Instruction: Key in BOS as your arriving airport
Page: home
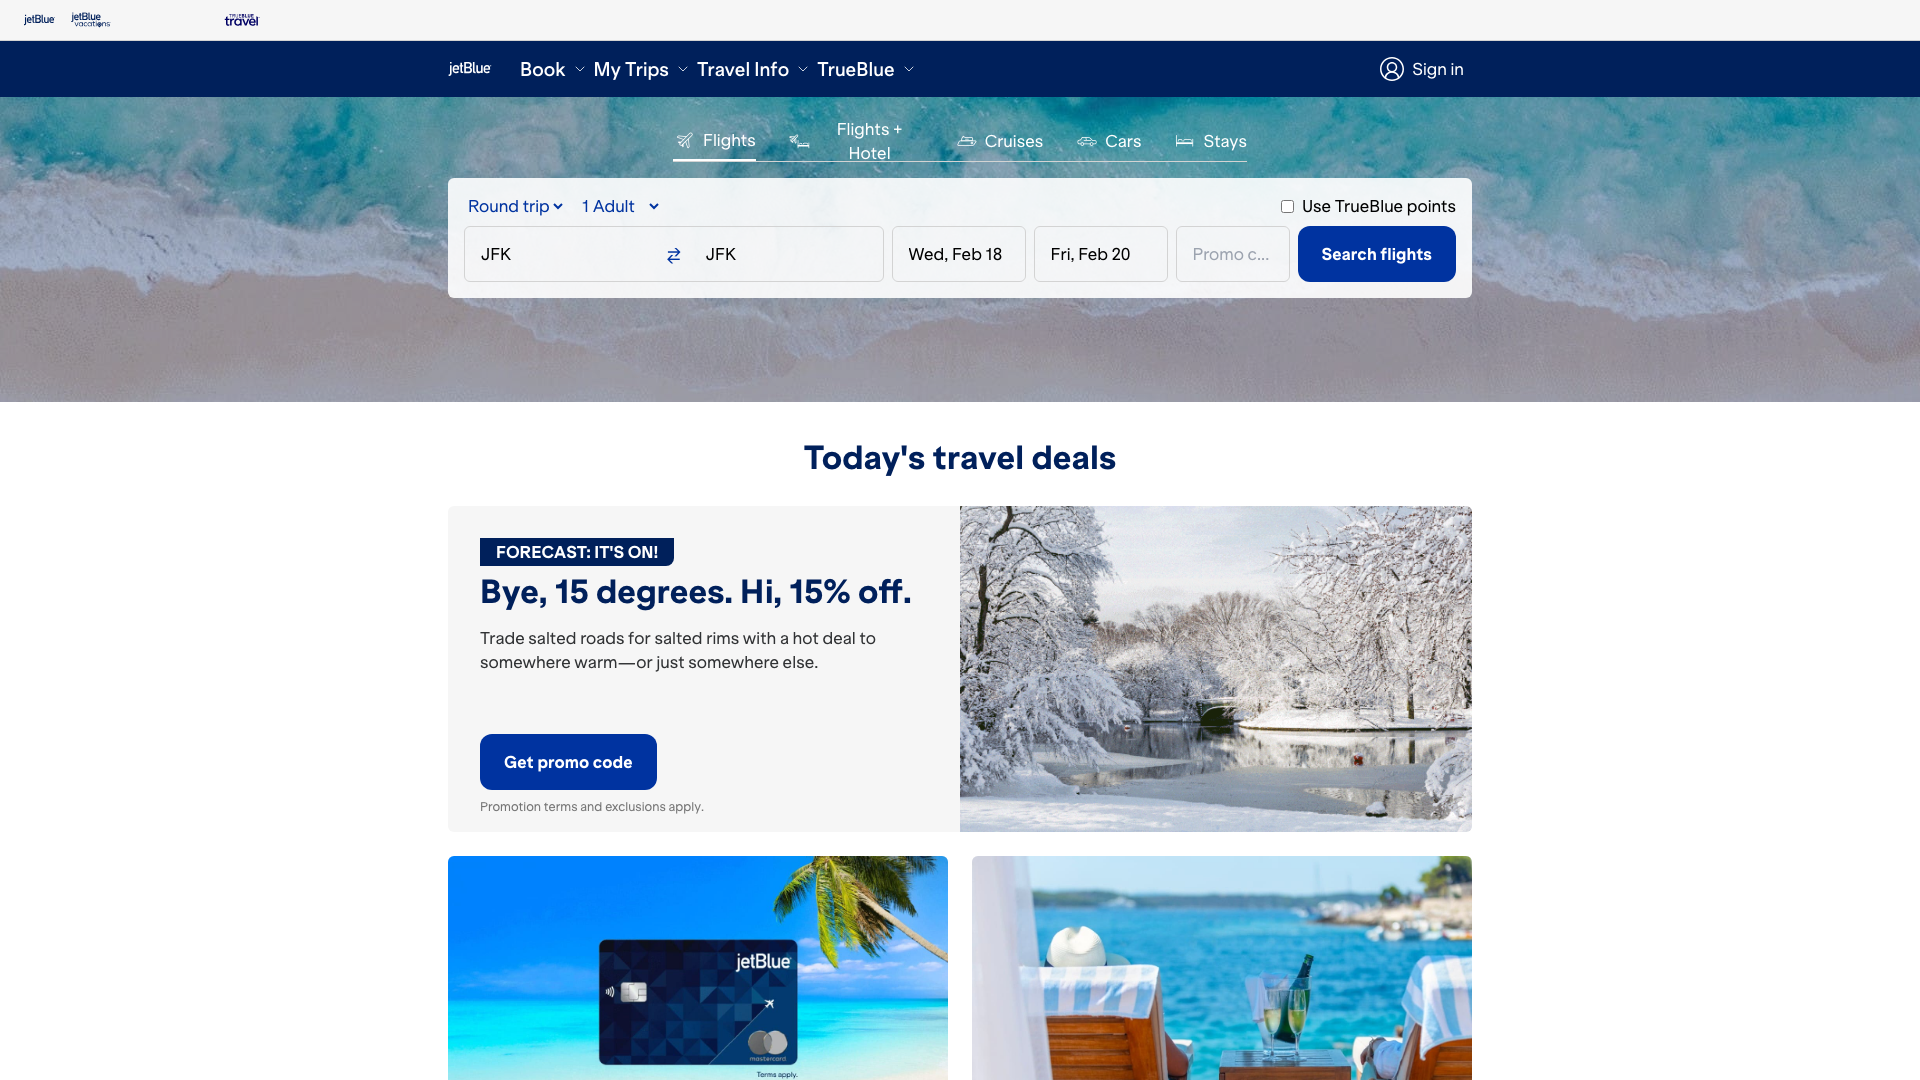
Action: type